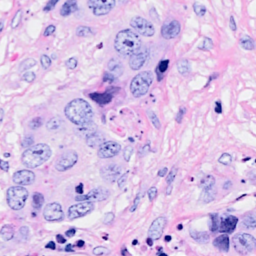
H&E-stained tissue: Breast